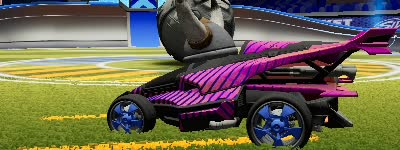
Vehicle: aftershock